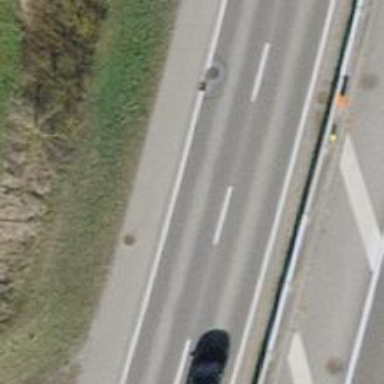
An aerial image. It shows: Primary road with asphalt surface.